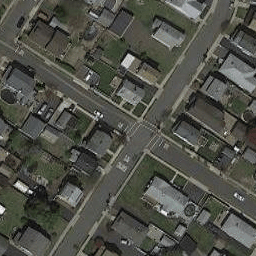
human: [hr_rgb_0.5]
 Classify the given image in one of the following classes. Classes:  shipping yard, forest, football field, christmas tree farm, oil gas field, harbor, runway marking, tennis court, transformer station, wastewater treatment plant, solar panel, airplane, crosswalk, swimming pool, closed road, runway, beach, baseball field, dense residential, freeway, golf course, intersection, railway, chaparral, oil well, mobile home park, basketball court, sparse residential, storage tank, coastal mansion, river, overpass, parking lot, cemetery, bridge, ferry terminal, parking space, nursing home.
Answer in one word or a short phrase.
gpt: intersection